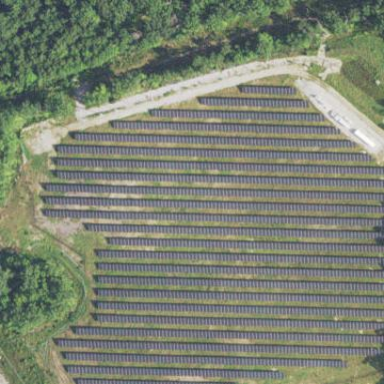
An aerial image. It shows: Solar power plant enclosed by fence. The plant generates electricity using photovoltaic technology.